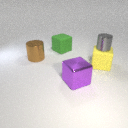
large yellow rubber cube below small gray metal cylinder